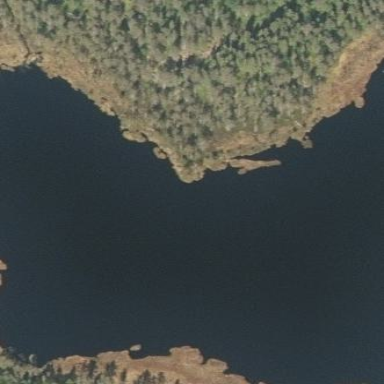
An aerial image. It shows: Beautiful lake surrounded by nature.